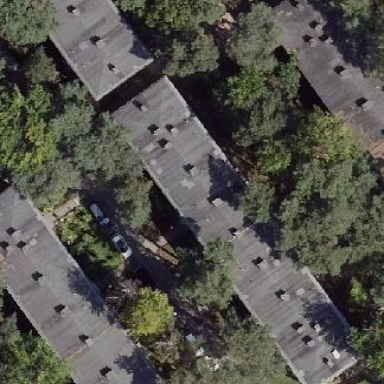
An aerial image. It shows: Apartment building with flat roof.